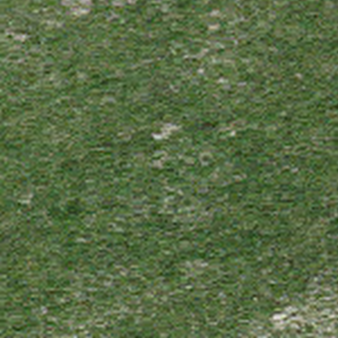
Label: other